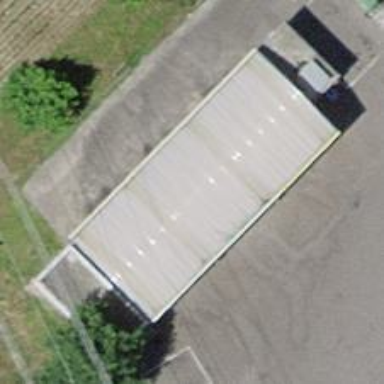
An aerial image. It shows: Car wash facility.